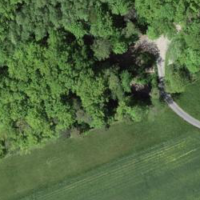
EUNIS habitat code: 41
Species observed at this site:
Lathyrus vernus